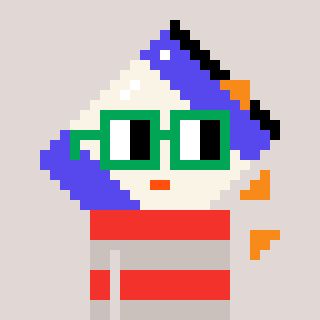
a pixel art character with square green glasses, a chips-shaped head and a foggrey-colored body on a warm background